Aerial crown-view tile of a tropical tree (Barro Colorado Island, Panama), acquired 20250818:
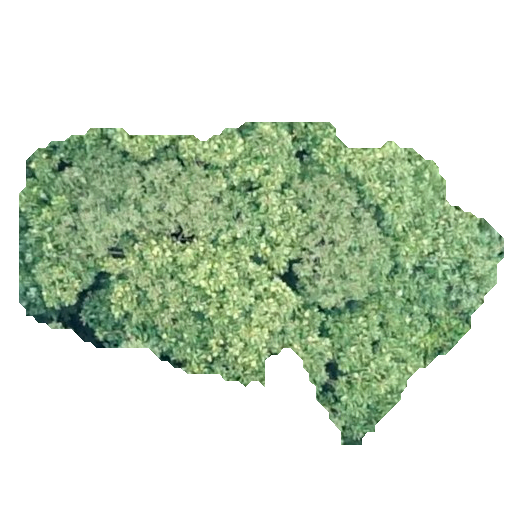
Species: Dipteryx oleifera
GBIF accepted scientific name: Dipteryx oleifera
Crown area: 148.063 m²